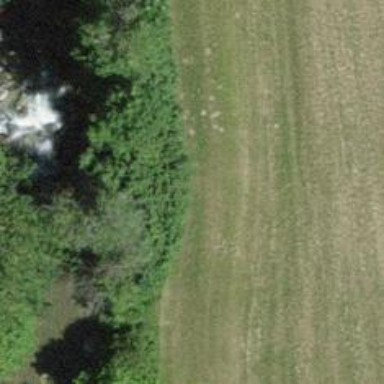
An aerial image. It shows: Row of trees in natural setting.